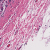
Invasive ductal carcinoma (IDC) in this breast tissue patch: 1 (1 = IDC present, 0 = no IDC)